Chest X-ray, PA view. Patient: 23 years old, sex F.
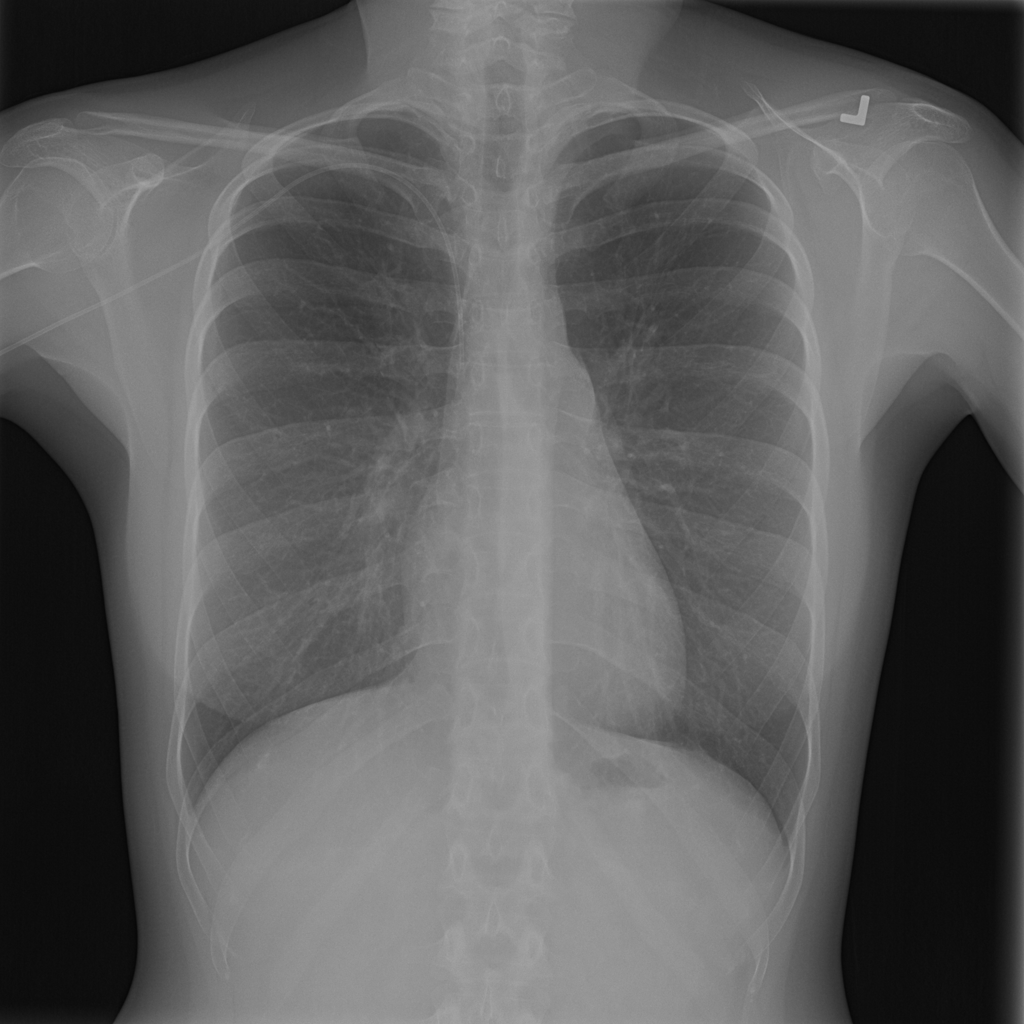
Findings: No Finding